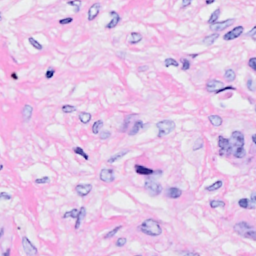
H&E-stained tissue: Breast